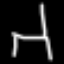
Label: chair